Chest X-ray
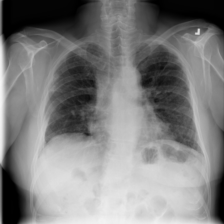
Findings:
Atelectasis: negative
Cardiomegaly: negative
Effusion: negative
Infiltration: negative
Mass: negative
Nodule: negative
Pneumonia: negative
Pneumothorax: negative
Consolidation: negative
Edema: negative
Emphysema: negative
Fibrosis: positive
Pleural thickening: negative
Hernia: negative